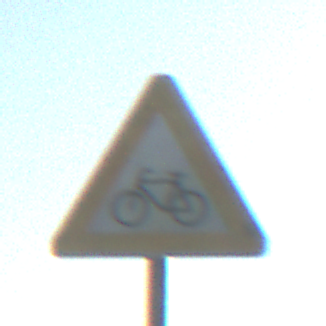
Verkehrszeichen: RadverkehrRechts
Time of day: SunriseSunset
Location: Outdoor (RoadRail)
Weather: Clear
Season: NotSpecified
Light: Natural